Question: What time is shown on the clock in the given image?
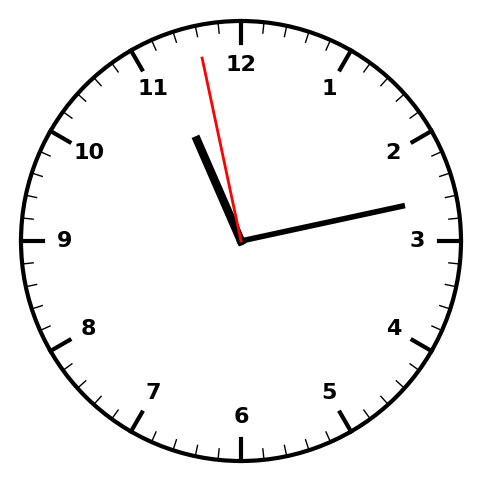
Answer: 11:12:58